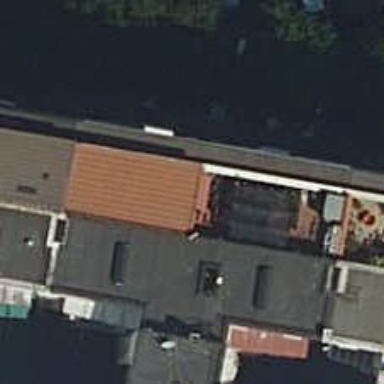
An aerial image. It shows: Bar.